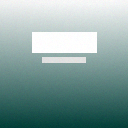
Screen state: on